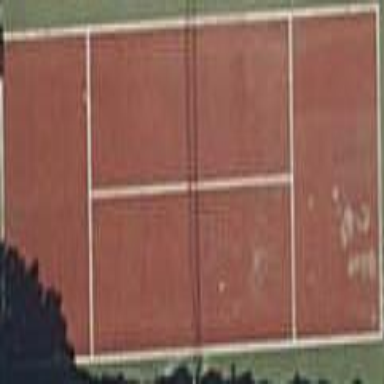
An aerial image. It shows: Tennis court in leisure pitch.